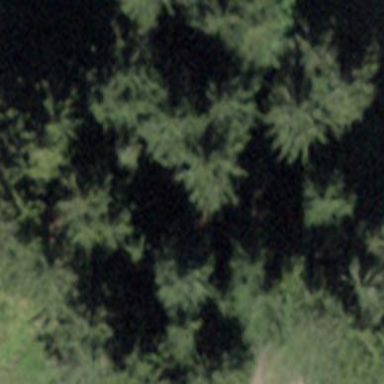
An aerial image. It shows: Forest area.